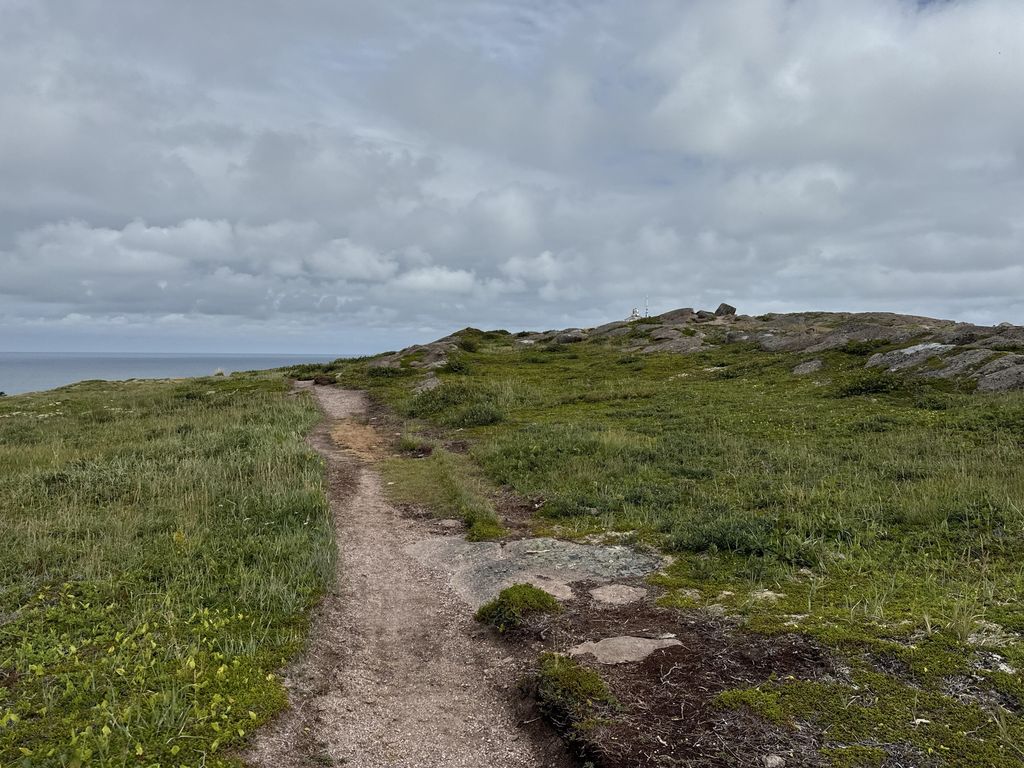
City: st_johns